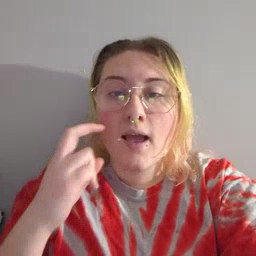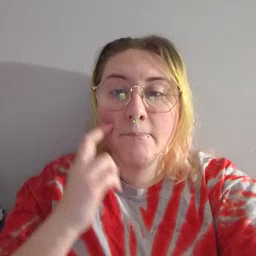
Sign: gum